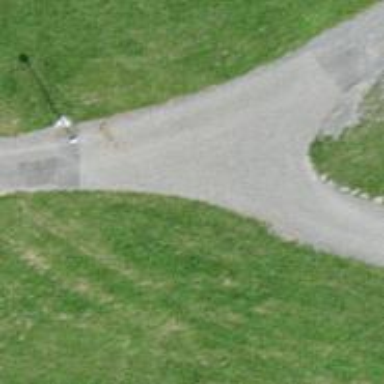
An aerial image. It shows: Asphalt track with grade1 tracktype.